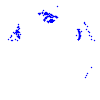
Particle: kaon